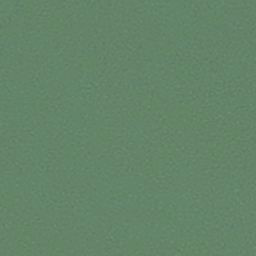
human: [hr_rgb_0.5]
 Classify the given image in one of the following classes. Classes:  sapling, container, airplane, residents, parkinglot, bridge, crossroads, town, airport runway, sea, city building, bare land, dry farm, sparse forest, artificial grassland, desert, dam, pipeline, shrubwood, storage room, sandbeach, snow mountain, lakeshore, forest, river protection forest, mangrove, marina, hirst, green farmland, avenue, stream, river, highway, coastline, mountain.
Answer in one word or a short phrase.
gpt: sea